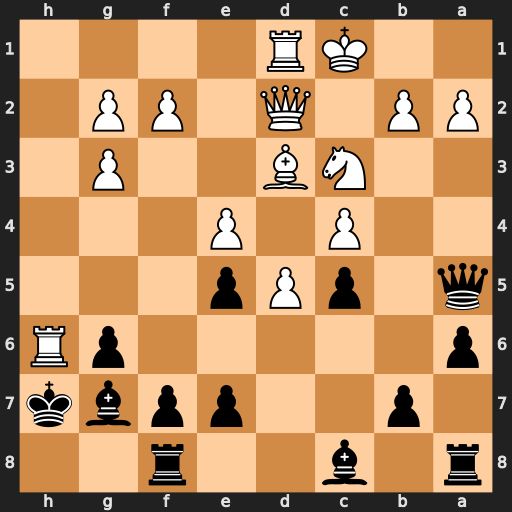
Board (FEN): r1b2r2/1p2ppbk/p5pR/q1pPp3/2P1P3/2NB2P1/PP1Q1PP1/2KR4
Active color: b
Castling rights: -
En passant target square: -
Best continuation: Bxh6 Rh1 g5 Qxg5 Qb6